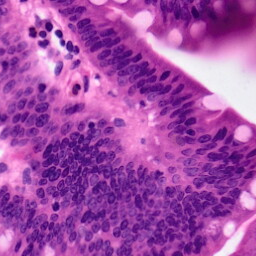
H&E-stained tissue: Pancreatic